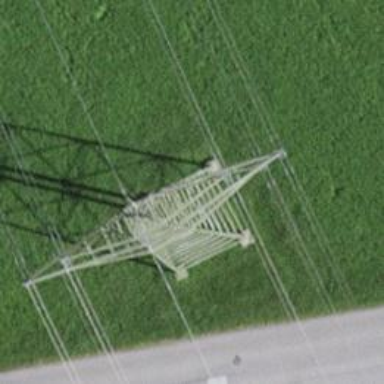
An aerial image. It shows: Power tower.